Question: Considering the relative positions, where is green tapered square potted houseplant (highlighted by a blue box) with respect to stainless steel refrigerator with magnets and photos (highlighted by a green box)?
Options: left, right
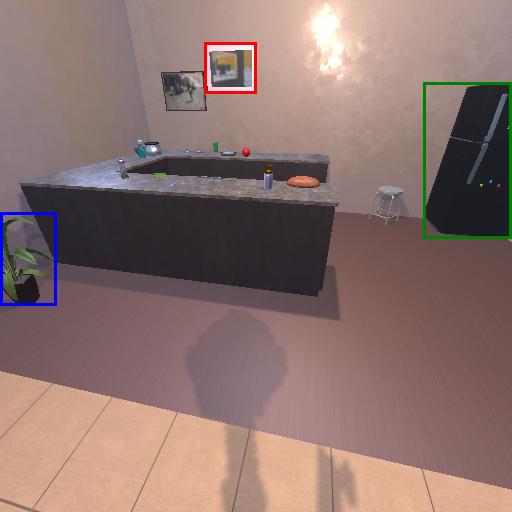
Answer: left